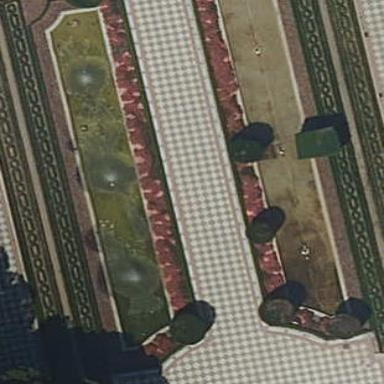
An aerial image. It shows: Fountain surrounded by kerb next to water body.